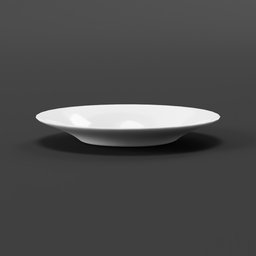
Label: tools